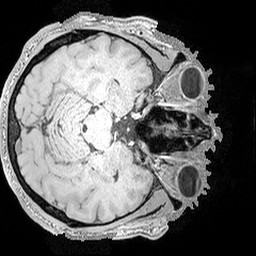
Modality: MP2RAGE
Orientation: axial
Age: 37
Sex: male
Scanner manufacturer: siemens
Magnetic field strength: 3 T
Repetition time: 5 s
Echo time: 0.00298 s